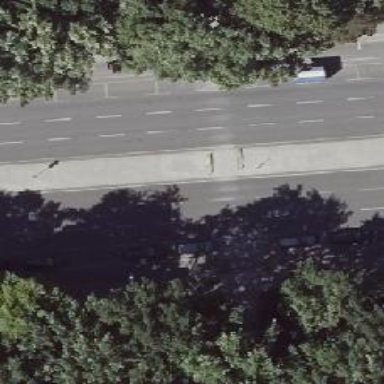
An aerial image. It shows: Primary highway with asphalt surface. There is right lane designated for parking.